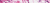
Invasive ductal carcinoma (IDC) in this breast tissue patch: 0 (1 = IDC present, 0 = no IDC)